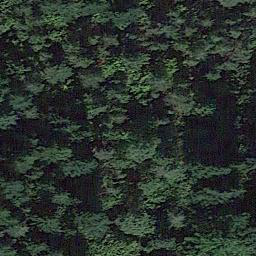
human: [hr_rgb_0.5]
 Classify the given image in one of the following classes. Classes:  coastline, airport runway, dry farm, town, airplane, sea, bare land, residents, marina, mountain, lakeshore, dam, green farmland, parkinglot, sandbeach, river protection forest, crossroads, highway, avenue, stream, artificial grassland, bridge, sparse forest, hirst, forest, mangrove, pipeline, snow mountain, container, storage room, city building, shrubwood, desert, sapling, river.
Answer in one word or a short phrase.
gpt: forest